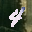
Label: 4